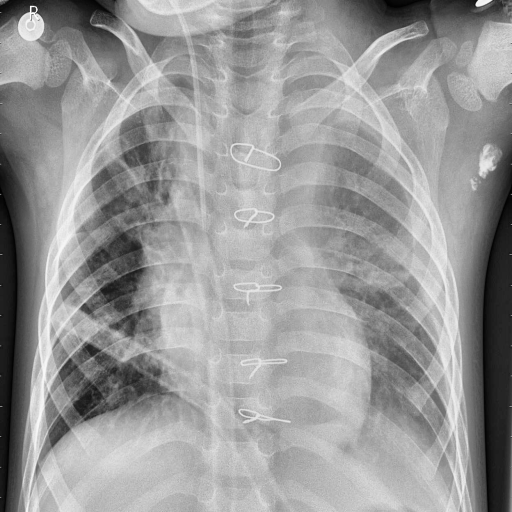
Finding: PNEUMONIA